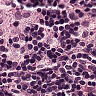
Metastatic tissue present: no